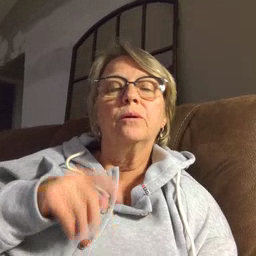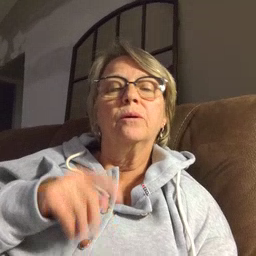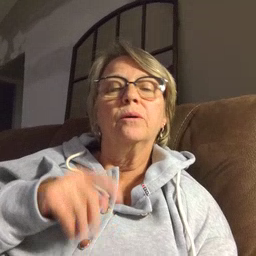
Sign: helicopter